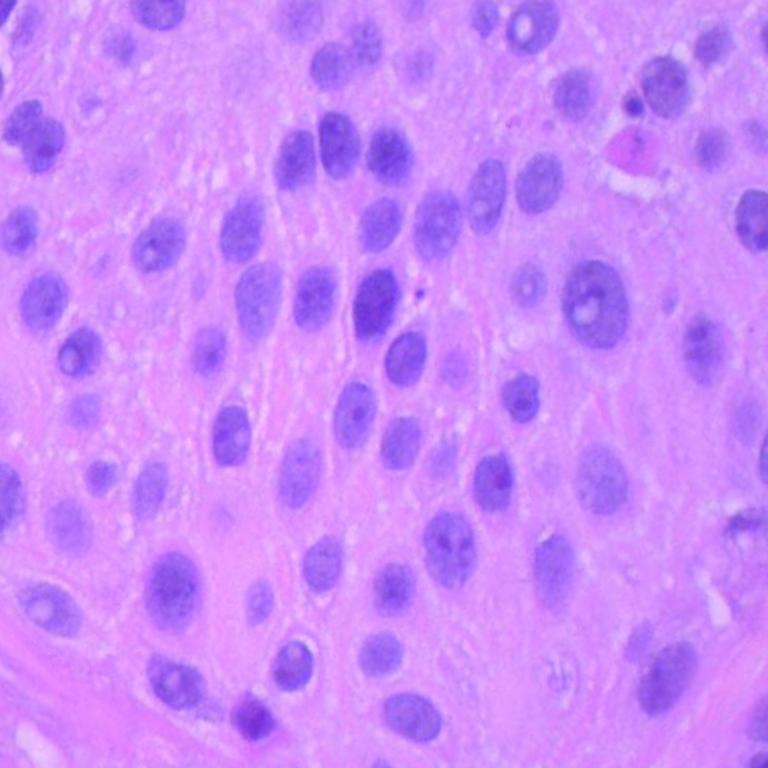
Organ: lung
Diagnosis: squamous carcinomas